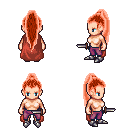
a pixel art fantasy rpg character, female body template, human, light skin, maroon cape, magenta pants, red extra-long topknot hairstyle, metal boots, dagger, four views (front, back, left, right), 2x2 character sprite sheet, small pixel art, hard edges, no anti-aliasing